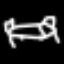
Label: bed